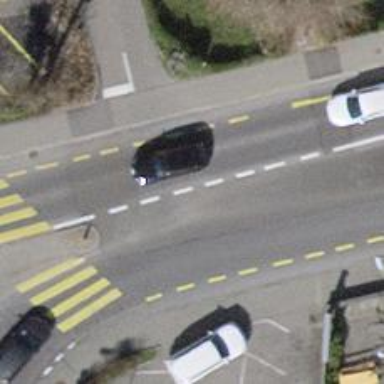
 equipped with cycle lane on both sides."